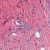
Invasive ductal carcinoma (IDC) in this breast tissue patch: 1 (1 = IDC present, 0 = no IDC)